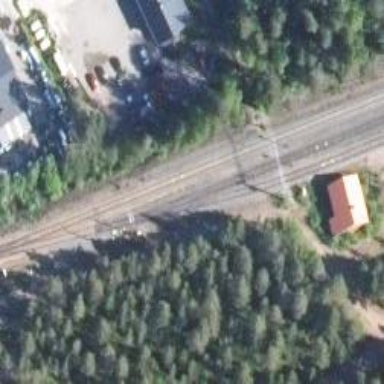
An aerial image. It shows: Railway signal.